Interaction volume radius: 10 \u00c5
Interaction volume height: 30 \u00c5
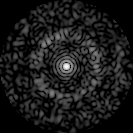
Disorder parameter: 0.8339